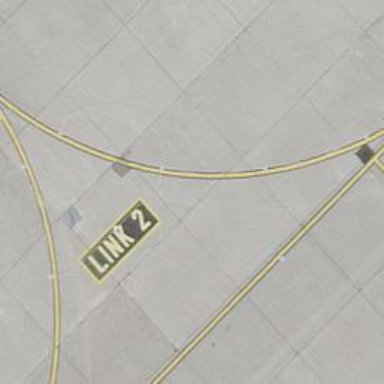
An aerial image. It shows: View of taxiway at the airport.